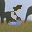
Label: 5